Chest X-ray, PA view. Patient: 48 years old, sex F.
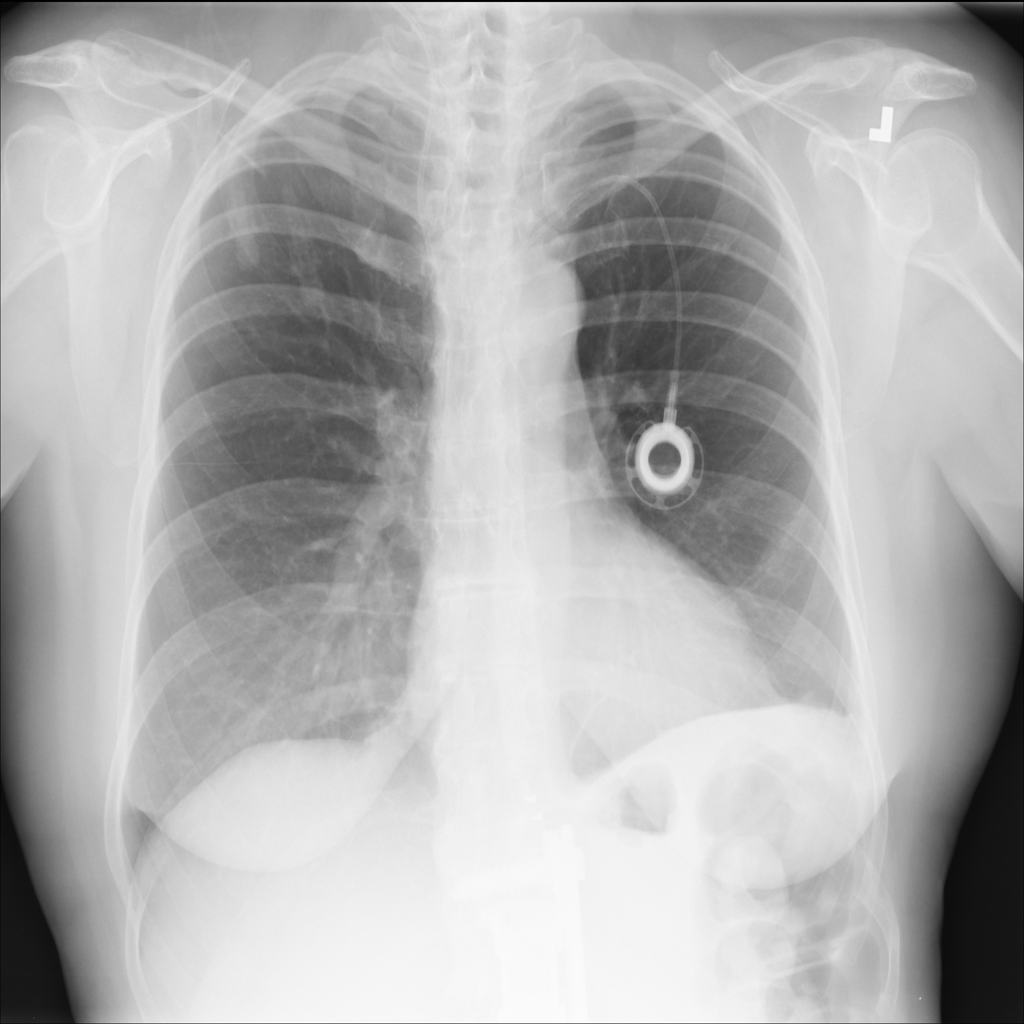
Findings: No Finding